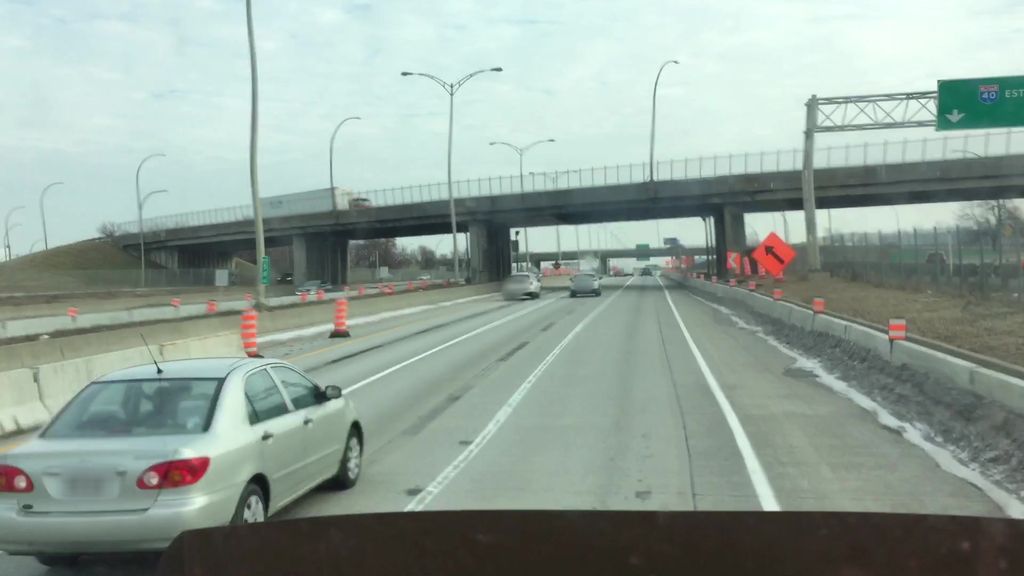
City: montreal